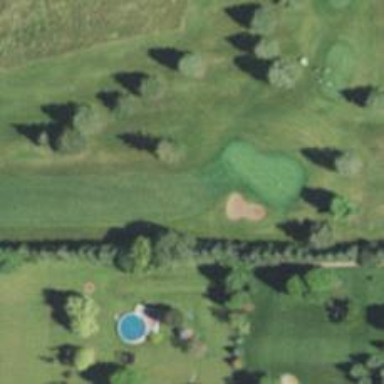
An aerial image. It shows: View of golf hole.